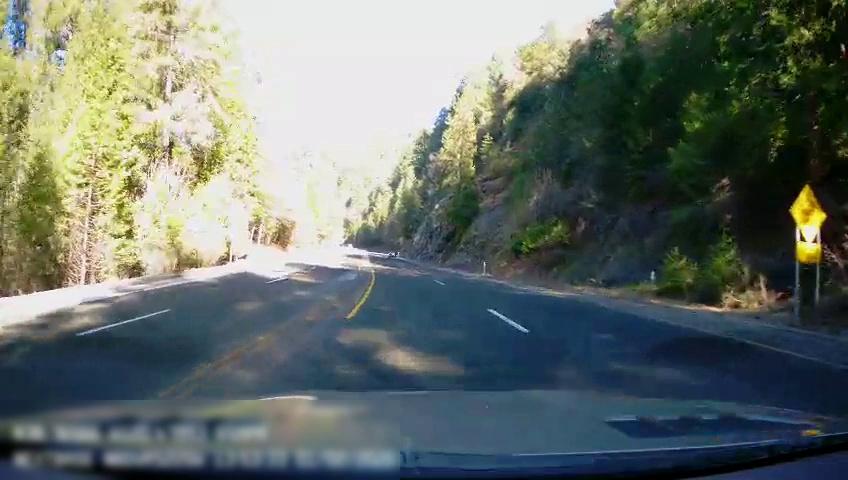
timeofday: Day
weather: Sunny
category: Drivable Space
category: Lanes | Current Lane
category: Lanes | Alternate Lane
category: Lanes | Current Lane
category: Lanes | Alternate Lane
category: Lanes | Opposite Lane
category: Lanes | Opposite Lane
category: Lanes | Opposite Lane
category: Lanes | Opposite Lane
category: Traffic | Signs
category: Traffic | Signs